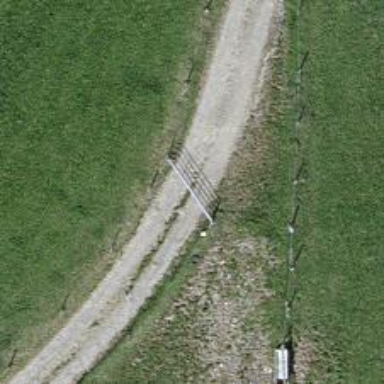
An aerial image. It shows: Gate.